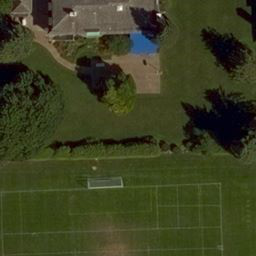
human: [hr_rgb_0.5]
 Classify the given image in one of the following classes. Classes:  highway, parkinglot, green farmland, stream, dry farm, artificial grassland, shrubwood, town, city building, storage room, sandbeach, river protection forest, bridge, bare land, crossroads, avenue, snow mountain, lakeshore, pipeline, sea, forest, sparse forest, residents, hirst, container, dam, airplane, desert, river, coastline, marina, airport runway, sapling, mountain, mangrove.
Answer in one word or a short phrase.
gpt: artificial grassland